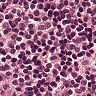
Metastatic tissue present: no